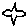
Label: star